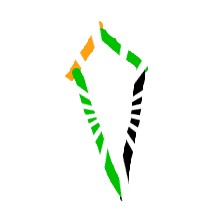
Shape: kite